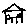
Label: house